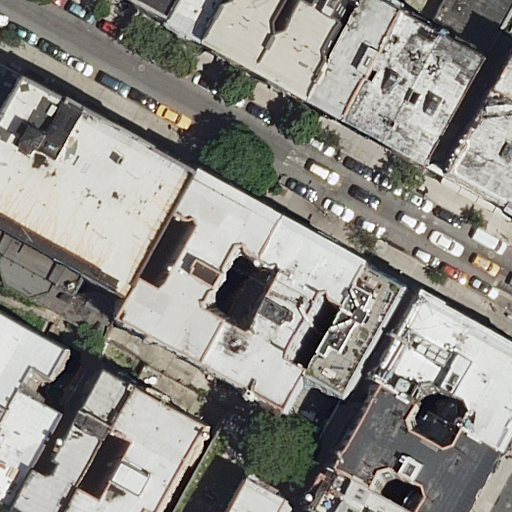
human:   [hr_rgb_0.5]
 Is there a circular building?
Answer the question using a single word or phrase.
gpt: no

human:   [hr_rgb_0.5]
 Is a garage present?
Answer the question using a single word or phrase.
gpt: no

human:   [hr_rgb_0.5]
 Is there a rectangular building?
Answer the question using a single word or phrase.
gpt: yes

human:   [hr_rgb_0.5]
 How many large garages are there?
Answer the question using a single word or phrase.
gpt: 0

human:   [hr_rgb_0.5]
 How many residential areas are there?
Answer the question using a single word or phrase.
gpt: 0

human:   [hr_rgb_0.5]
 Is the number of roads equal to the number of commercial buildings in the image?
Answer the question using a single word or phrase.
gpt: no

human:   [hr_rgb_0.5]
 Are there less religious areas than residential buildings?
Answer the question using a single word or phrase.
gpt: yes

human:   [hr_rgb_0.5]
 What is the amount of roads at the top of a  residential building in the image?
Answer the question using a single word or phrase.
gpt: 1

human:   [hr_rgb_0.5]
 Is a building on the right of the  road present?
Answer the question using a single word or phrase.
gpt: yes

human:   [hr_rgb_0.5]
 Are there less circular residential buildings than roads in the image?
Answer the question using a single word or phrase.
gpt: yes

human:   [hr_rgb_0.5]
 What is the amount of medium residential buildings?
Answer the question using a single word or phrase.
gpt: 16

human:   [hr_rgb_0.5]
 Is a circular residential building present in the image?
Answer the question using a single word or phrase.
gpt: no

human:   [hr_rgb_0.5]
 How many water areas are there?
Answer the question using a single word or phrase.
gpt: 0

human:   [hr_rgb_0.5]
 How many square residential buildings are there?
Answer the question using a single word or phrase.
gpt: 0

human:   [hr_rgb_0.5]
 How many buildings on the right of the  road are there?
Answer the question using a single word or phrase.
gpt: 10

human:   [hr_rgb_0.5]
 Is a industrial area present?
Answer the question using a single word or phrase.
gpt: no

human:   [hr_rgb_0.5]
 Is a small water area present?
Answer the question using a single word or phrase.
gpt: no

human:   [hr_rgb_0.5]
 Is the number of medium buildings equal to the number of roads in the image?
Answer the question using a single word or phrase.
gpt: no

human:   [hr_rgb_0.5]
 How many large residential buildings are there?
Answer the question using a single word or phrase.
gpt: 1

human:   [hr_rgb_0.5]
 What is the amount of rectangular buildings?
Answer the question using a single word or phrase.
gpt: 11

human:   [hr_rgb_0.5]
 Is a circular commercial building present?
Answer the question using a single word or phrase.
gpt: no

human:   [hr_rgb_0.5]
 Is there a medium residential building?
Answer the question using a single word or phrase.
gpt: yes

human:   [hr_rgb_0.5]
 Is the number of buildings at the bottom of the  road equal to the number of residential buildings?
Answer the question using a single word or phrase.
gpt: no

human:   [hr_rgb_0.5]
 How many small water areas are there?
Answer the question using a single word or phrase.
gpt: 0

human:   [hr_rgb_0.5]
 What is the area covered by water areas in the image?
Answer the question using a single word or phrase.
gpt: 0m2

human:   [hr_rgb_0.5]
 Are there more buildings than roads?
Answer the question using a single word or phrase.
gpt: yes

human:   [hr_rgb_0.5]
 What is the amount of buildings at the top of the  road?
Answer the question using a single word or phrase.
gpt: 6

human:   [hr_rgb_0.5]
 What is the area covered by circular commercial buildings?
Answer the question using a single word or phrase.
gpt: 0m2

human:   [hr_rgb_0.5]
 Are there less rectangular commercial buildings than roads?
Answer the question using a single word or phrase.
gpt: yes

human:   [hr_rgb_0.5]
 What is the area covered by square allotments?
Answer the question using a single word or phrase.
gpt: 0m2

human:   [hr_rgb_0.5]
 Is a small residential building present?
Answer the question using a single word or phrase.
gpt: yes

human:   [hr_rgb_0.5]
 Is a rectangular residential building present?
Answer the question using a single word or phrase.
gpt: yes

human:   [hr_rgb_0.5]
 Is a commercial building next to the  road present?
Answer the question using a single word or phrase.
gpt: no

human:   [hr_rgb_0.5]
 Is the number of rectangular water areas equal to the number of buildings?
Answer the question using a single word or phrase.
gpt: no

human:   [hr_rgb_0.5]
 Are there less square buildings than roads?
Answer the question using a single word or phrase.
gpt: yes

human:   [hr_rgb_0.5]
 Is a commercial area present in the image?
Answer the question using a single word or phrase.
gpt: no